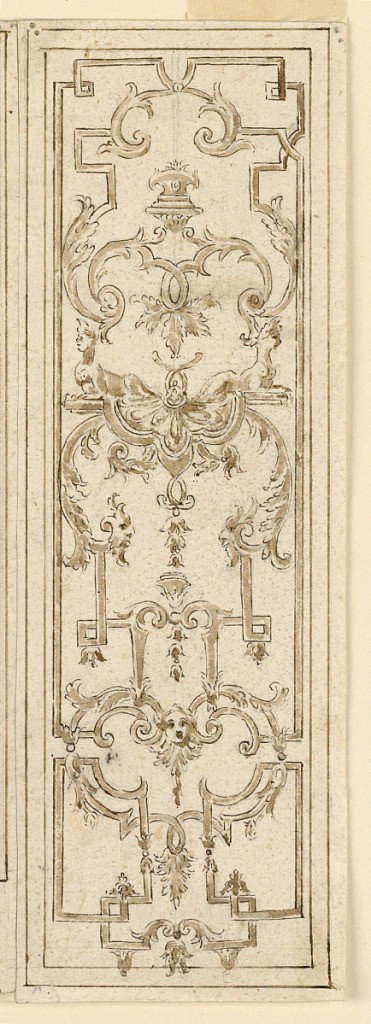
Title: Strapwork Design
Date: ca. 1650
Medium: Graphite, pen and ink, brush and watercolor on paper
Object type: Drawing
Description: Design for vertical panel with strapwork and sphinxes.